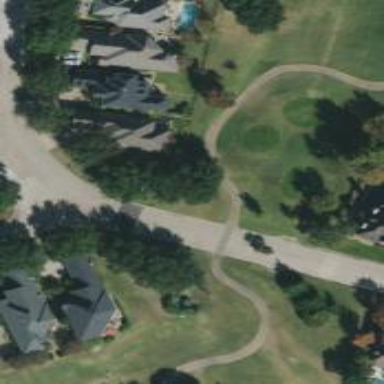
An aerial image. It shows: Path for golf carts.